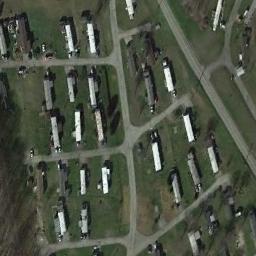
Label: residential